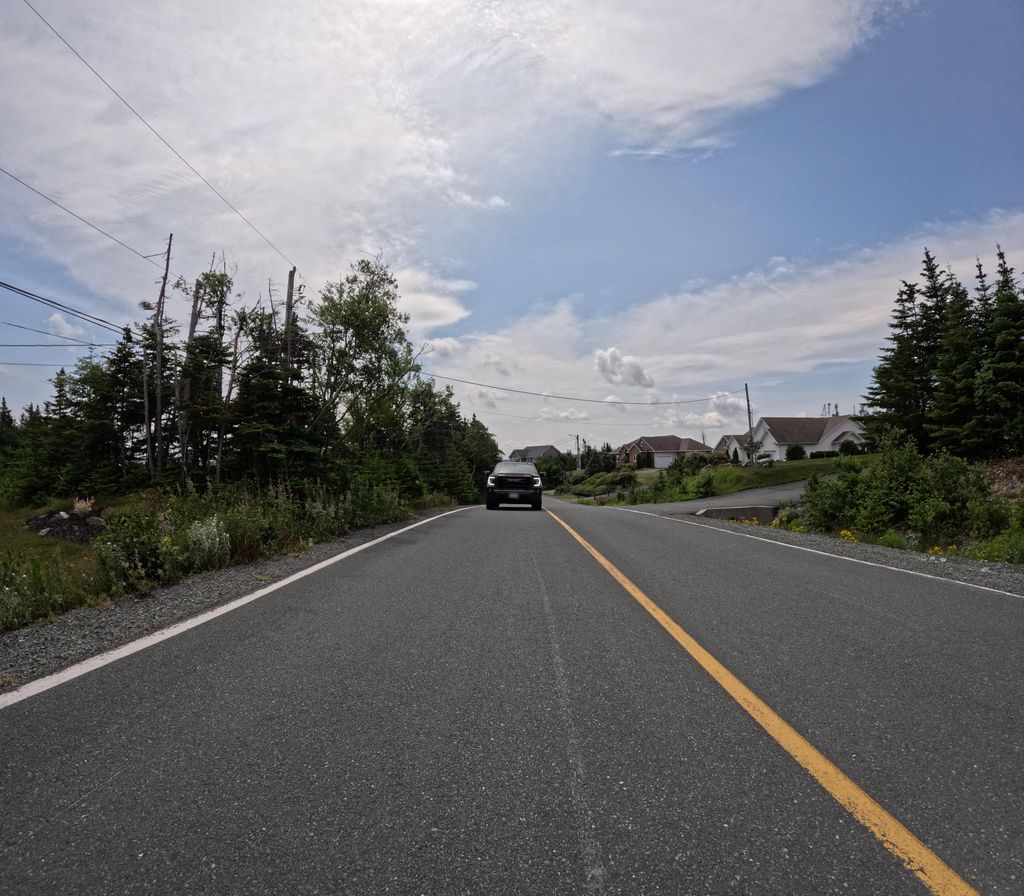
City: st_johns